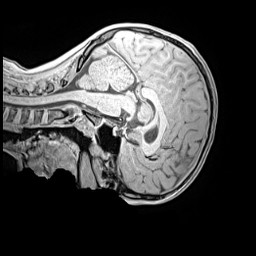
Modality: MP2RAGE
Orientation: sagittal
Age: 12
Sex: male
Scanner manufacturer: siemens
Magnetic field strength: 3 T
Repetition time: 4 s
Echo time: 0.00299 s